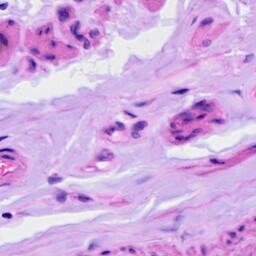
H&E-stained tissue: Ovarian